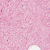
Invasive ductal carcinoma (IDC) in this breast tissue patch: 0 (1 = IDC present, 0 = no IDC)